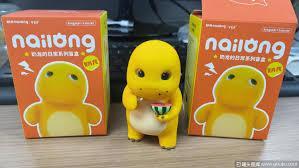
Label: nailong